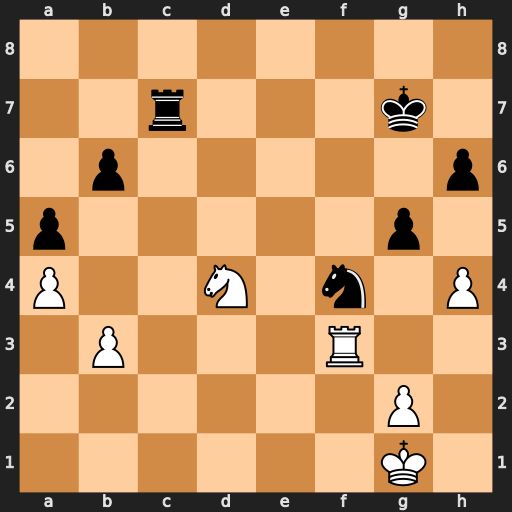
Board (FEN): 8/2r3k1/1p5p/p5p1/P2N1n1P/1P3R2/6P1/6K1
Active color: w
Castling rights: -
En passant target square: -
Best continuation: Rxf4 Rc1+ Rf1 Rxf1+ Kxf1